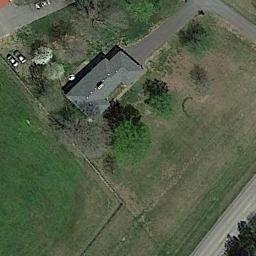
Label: sparse_residential